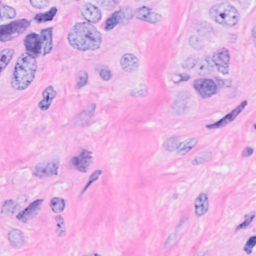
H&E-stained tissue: Breast